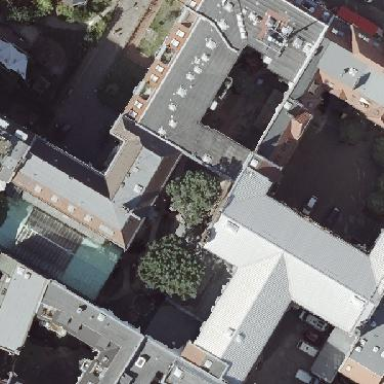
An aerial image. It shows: Grey apartment building with gambrel roof made of red roof tiles.